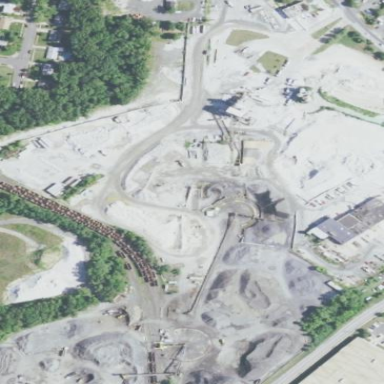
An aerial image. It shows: Quarry area.